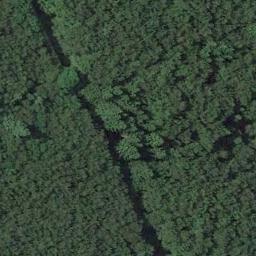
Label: forest